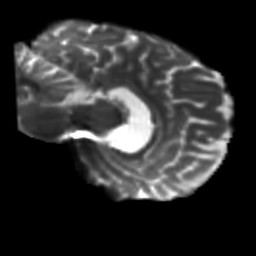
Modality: T2w
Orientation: sagittal
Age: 49
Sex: male
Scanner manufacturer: siemens
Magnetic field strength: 3 T
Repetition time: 5.47 s
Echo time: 0.0854 s